Question: Basically, I want to draw a line where the mouse goes, like in paint, but, when I draw a dot over the mousePos every tick, this happens:

Now, I need some help turning this into a line, that doesn't have gaps or anything weird.
Thanks for helping.
The code I'm using to generate the lines (This is not the code for in the picture!)
'''
protected override void Draw(GameTime gameTime)
{
GraphicsDevice.Clear(Color.CornflowerBlue);
spriteBatch.Begin();
Line newLine = new Line(pixel, point1, point2, 2, Color.White);
allLines.Add(newLine);
foreach (Line lines in allLines)
{
lines.Draw(spriteBatch);
}
spriteBatch.End();
base.Draw(gameTime);
}
'''
and the line object:
'''
public class Line
{
Texture2D texture;
Vector2 point1, point2;
float width;
Color color;
float angle, length;
public Line(Texture2D texture, Vector2 point1, Vector2 point2, float width, Color color)
{
this.texture = texture;
this.point1 = point1;
this.point2 = point2;
this.width = width;
this.color = color;
angle = (float)Math.Atan2(point2.Y - point1.Y, point2.X - point1.X);
length = Vector2.Distance(point1, point2);
}
public void Draw(SpriteBatch spriteBatch)
{
spriteBatch.Draw(texture, point1, null, color, angle, Vector2.Zero, new Vector2(length, width), SpriteEffects.None, 0);
}
}
'''
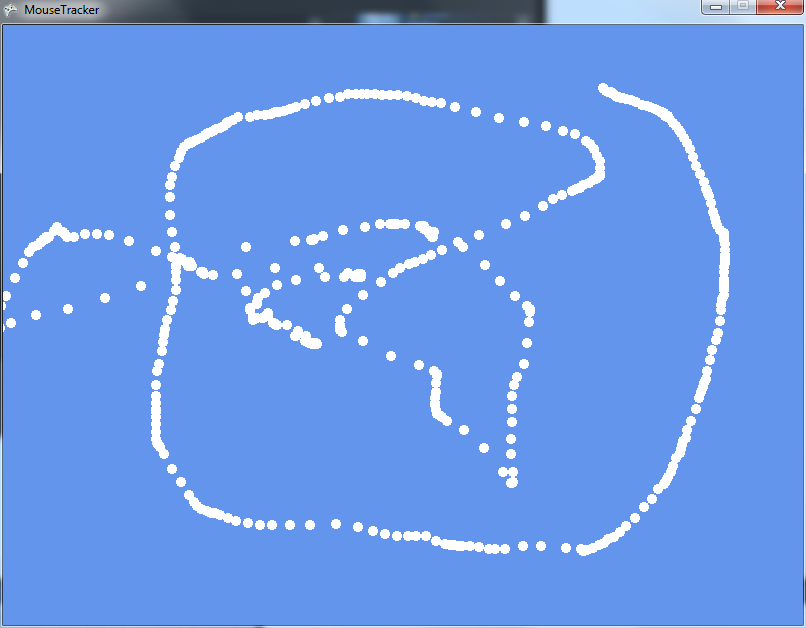
Answer: What your going to want to do is something like this (expanding on pathfinder666's answer):
'''
private Point _lastPoint;
protected void MouseDown(object sender, System.Windows.Forms.MouseEventArgs e)
{
Graphics g = CreateGraphics();
g.LineTo(_lastPoint.X, _lastPoint.Y, e.X, e.Y);
_lastPoint = new Point(e.X, e.Y);
}
'''
Now keep in mind, this might look a little jaggedy. You may want to use <URL> instead to smooth it out a little. It depends on what you are trying to accomplish in the end.